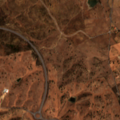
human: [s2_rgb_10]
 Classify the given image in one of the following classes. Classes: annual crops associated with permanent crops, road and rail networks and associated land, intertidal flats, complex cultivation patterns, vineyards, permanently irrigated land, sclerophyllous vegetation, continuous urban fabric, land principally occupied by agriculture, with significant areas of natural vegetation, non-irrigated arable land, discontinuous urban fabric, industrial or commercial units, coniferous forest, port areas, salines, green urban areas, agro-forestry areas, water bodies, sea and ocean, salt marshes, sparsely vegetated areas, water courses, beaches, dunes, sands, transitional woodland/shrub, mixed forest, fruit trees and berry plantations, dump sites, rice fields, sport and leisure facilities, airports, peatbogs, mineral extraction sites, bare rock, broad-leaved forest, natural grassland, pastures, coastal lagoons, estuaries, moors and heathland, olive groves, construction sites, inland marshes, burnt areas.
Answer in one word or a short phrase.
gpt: non-irrigated arable land, pastures, agro-forestry areas, transitional woodland/shrub